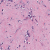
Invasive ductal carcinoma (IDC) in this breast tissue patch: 1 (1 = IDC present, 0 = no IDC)